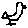
Label: bird